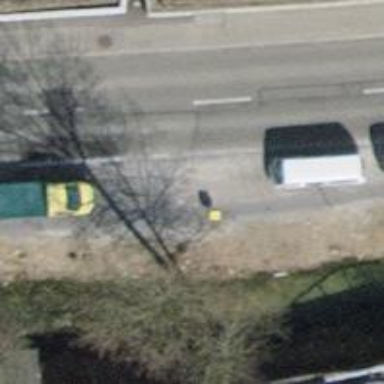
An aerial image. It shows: Post box is visible.